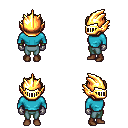
a pixel art fantasy rpg character, female body template, orc, green skin, teal long-sleeve shirt, teal pants, blonde bedhead hairstyle, gold helm, metal gloves, brown shoes, four views (front, back, left, right), 2x2 character sprite sheet, small pixel art, hard edges, no anti-aliasing